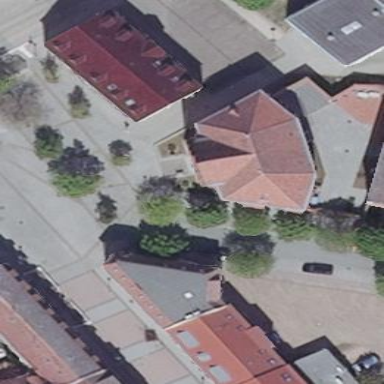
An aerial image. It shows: Courthouse building that is also tourist attraction.